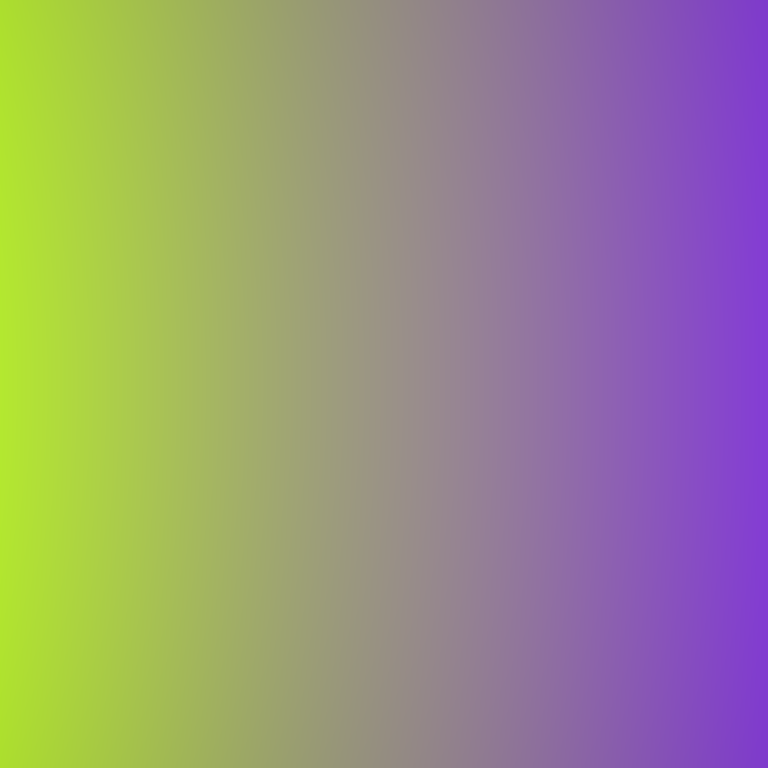
Abstract light effect, smooth gradient from bright green to deep purple, calm atmosphere, soft blend, no room, no furniture, no objects.